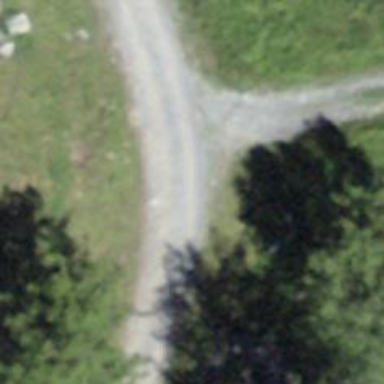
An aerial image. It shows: Intermediate downhill track with grade2 type surface.